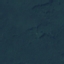
Label: Forest